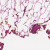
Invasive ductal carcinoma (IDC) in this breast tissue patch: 0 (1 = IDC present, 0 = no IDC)